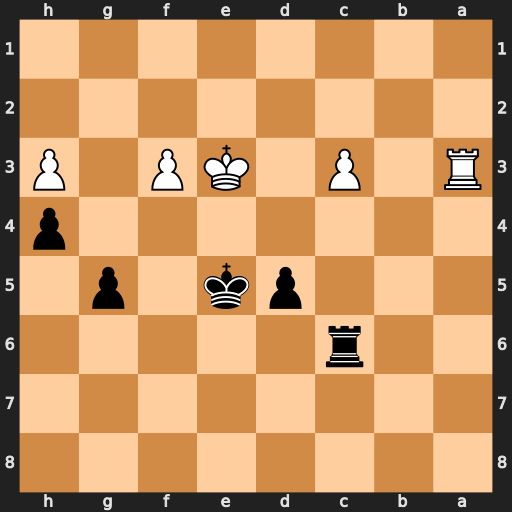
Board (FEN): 8/8/2r5/3pk1p1/7p/R1P1KP1P/8/8
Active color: b
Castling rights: -
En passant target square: -
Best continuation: Rxc3+ Rxc3 d4+ Kd2 dxc3+